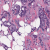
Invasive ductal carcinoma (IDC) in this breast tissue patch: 1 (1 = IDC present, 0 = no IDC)